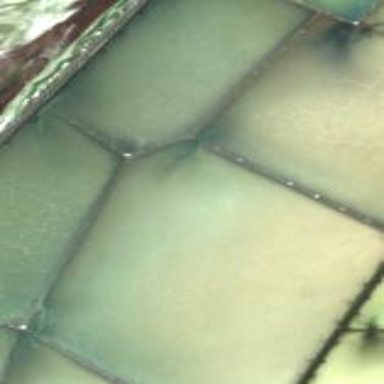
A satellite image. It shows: Salt pond.